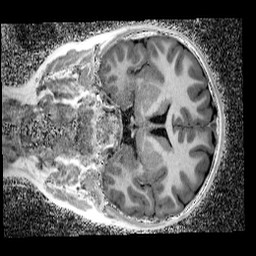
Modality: UNIT1_denoised
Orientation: coronal
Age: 9
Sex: male
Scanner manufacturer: siemens
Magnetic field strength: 3 T
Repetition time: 4 s
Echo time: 0.00299 s